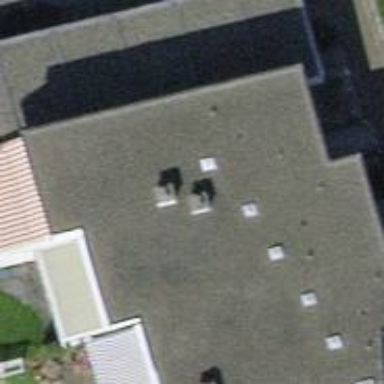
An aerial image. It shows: Terrace building.